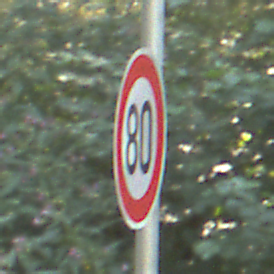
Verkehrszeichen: Geschwindigkeit80
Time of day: MorningAfternoon
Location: Outdoor (Nature)
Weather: Clear
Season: NotSpecified
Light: Natural